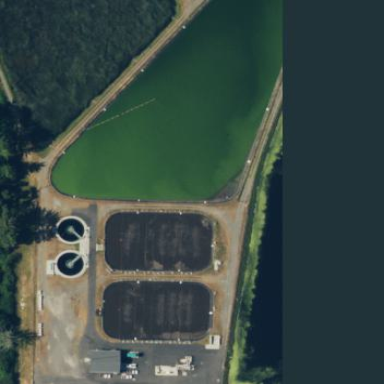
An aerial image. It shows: Sewage reservoir surrounded by water.